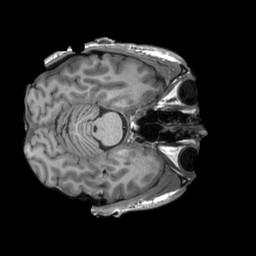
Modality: T1w
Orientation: axial
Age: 30
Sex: male
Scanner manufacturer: siemens
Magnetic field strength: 3 T
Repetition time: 2.3 s
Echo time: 0.00232 s